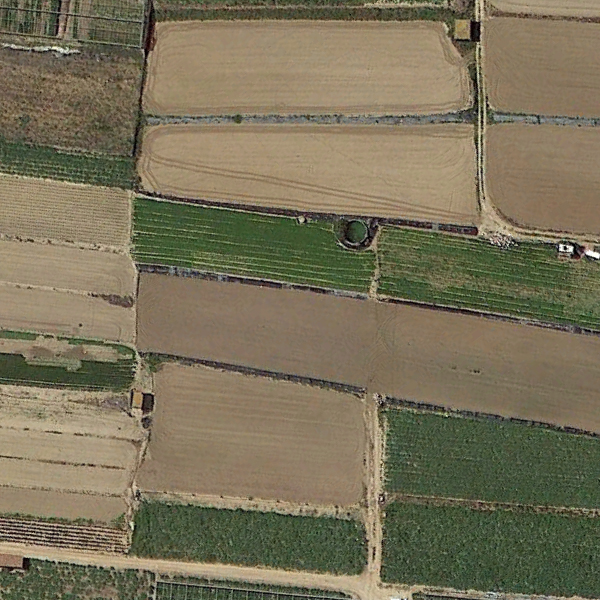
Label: Farmland